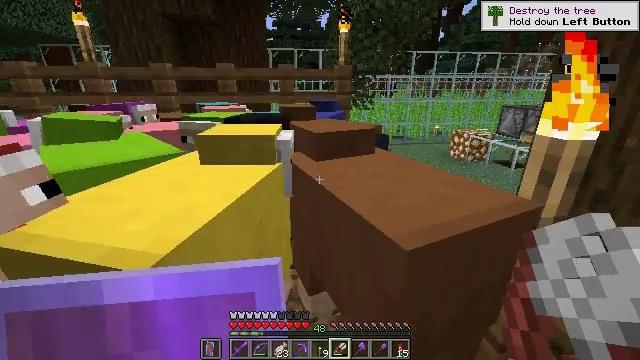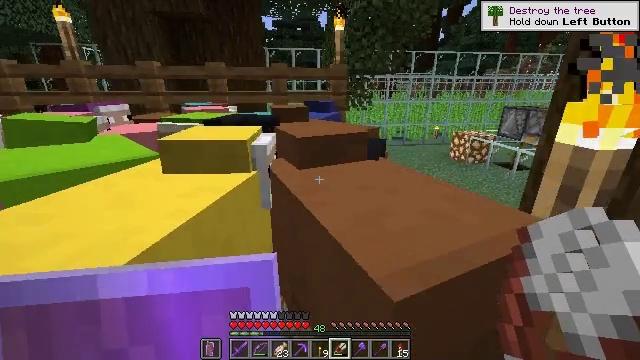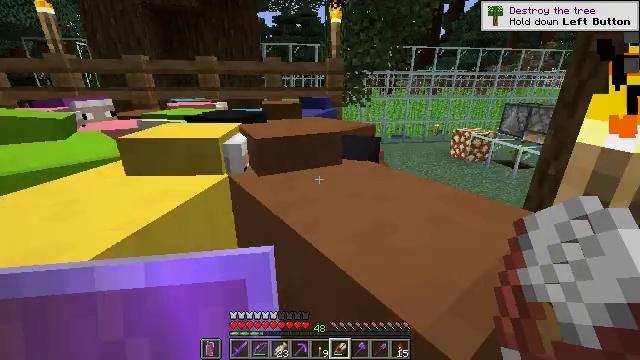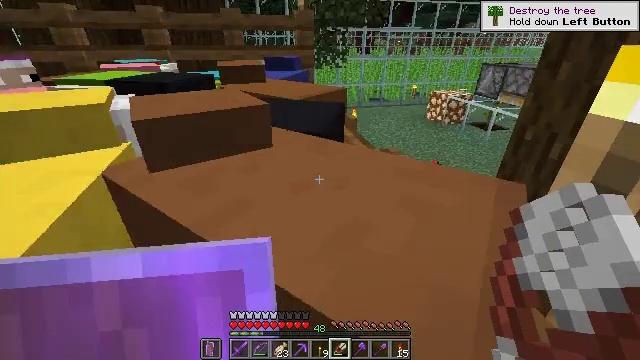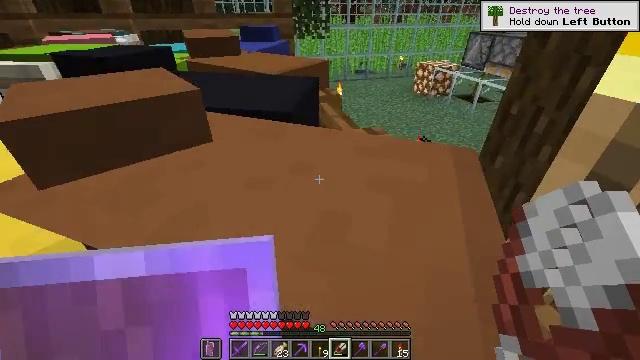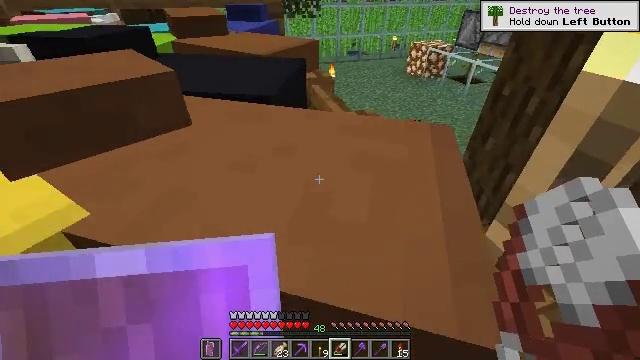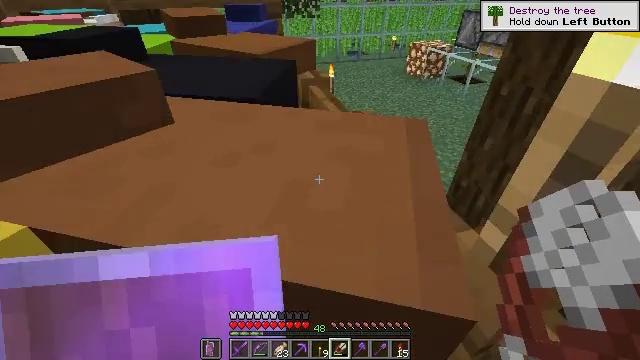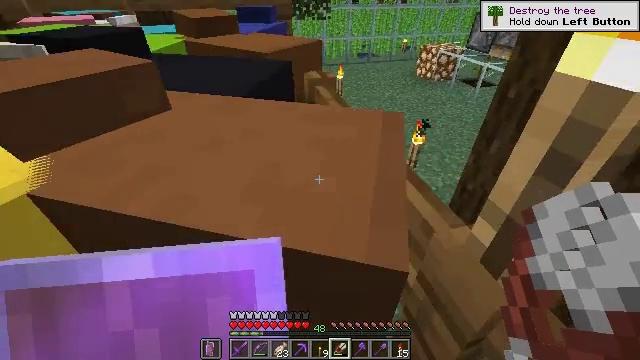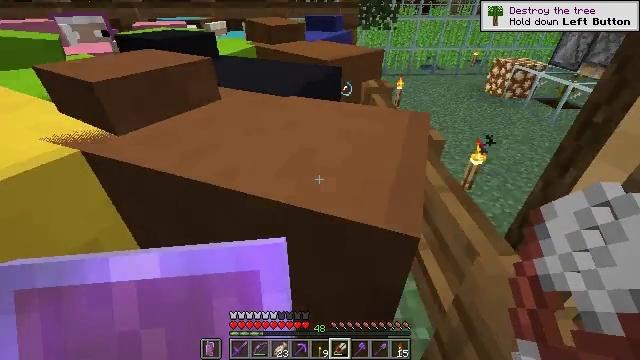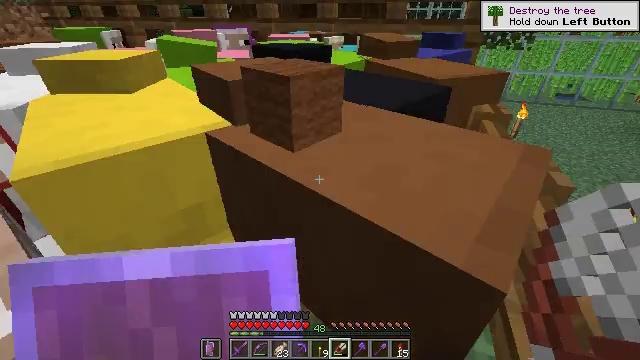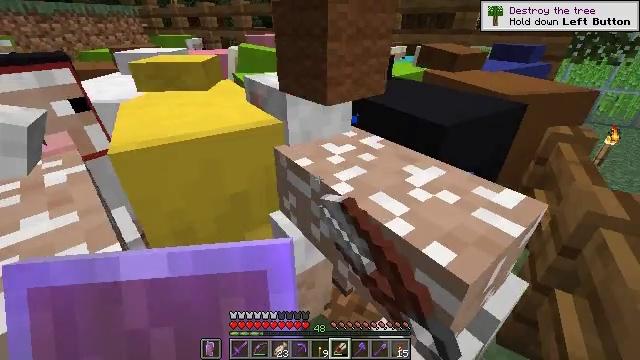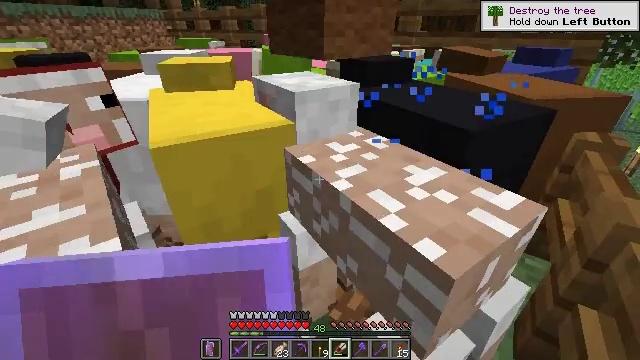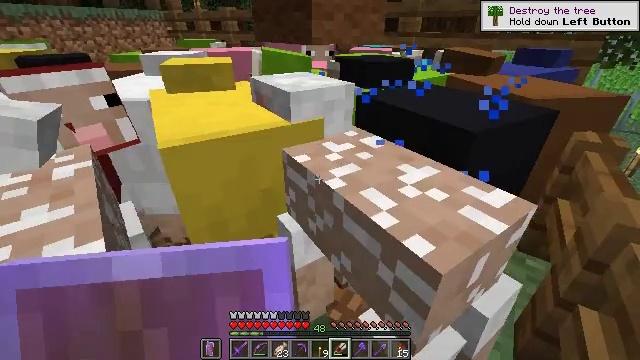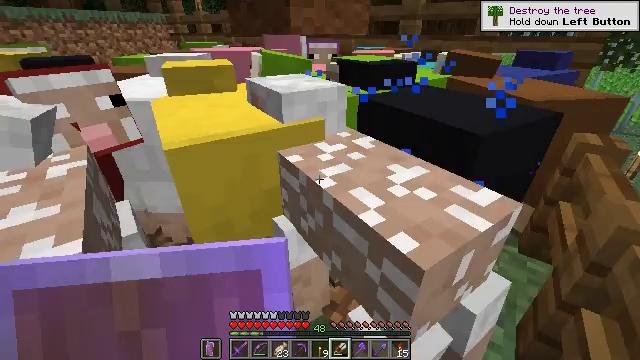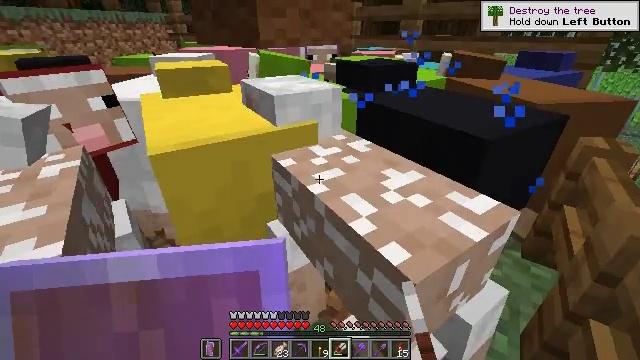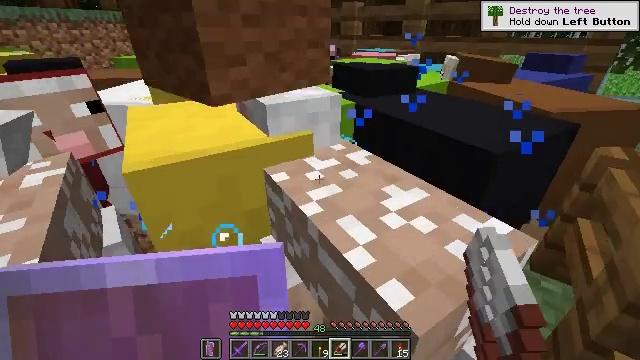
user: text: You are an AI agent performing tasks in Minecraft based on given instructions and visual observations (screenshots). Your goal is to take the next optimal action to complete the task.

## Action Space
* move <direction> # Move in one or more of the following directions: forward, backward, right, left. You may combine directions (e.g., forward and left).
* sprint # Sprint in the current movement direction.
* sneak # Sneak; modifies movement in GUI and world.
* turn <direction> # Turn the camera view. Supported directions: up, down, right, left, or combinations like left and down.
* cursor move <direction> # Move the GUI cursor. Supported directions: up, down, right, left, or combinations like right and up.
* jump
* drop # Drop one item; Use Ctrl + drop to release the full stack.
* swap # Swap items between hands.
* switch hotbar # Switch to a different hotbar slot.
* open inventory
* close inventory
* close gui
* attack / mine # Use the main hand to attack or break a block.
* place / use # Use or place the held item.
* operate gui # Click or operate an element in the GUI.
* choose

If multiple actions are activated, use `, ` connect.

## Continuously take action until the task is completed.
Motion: motion action
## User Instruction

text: craft item air
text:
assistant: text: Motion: move forward, use / place
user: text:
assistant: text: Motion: move forward
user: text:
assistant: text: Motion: move forward, turn right and down
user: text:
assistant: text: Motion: turn right and down, use / place
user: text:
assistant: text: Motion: turn right and down, use / place
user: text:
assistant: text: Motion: use / place
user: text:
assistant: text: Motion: turn left, use / place
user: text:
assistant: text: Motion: turn left and up
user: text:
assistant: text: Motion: turn left and up, use / place
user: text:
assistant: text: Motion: turn left and up, use / place
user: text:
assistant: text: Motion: turn left, use / place
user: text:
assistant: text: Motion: use / place
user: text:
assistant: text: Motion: no_op
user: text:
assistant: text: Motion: move forward, use / place
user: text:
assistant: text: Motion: move forward, use / place
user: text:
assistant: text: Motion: move forward, use / place
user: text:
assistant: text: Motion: move forward, use / place
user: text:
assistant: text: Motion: move forward, turn left
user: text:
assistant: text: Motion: move forward, turn left and down, use / place
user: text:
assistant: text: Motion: turn left, use / place
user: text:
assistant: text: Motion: use / place
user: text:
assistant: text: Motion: use / place
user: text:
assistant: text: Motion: use / place
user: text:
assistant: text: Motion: use / place
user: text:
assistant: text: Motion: use / place
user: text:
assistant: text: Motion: use / place
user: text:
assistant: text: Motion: no_op
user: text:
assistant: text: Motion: use / place
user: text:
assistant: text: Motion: use / place
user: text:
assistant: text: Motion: use / place